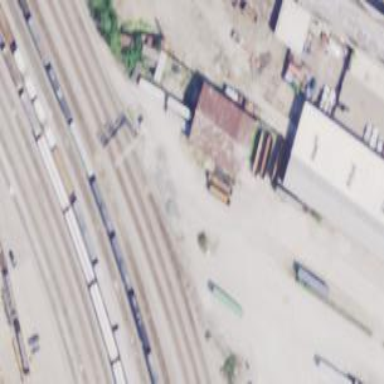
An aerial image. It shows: Abandoned railway spur.